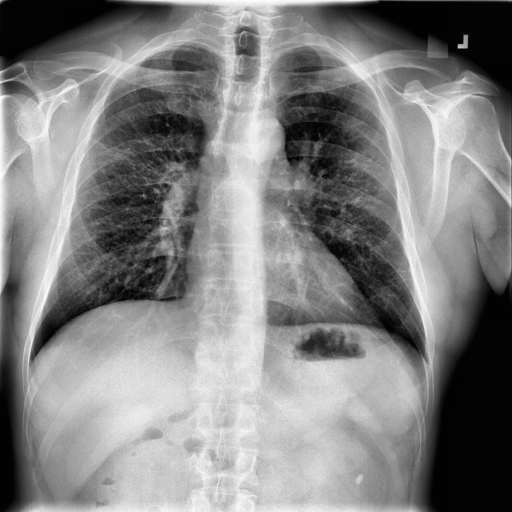
Finding: NORMAL